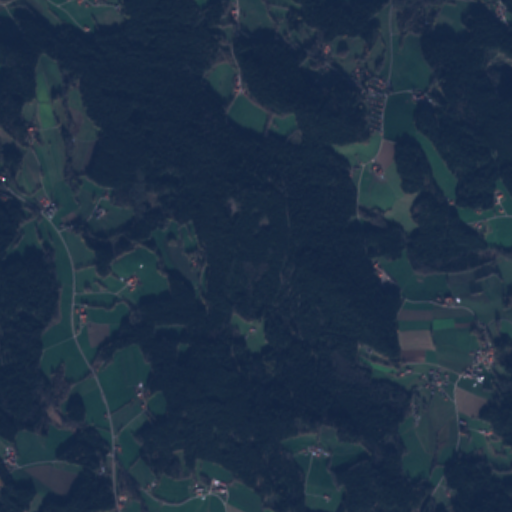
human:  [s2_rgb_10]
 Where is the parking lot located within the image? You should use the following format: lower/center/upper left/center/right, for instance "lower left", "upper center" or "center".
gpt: The parking lot is located in the upper center of the image.
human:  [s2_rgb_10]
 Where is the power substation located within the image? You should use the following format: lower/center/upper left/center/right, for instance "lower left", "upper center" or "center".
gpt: The power substation is located in the lower right of the image.
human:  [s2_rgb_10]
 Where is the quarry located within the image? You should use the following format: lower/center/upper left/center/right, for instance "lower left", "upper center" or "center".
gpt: The quarry is located in the upper right of the image.
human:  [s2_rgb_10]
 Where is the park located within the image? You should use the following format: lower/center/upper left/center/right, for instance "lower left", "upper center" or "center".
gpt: There is no park in the image.